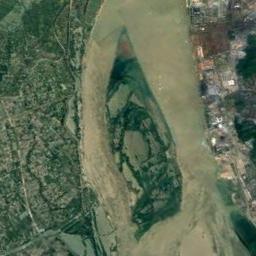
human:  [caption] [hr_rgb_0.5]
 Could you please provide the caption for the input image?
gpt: The central island has some farmland and the color of the river is yellow .

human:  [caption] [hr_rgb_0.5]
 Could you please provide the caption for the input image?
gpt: The island looks like a triangle .

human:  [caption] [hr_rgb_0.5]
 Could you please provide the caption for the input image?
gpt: A shuttle-shaped island surrounded by seawater between the two banks  The island is a green and yellow-brown field .

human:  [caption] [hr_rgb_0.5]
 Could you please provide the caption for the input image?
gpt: There are many trees on the island .

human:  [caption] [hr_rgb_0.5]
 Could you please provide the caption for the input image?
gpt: There are some farmlands on the island in the middle of a river .